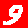
Digit: 9